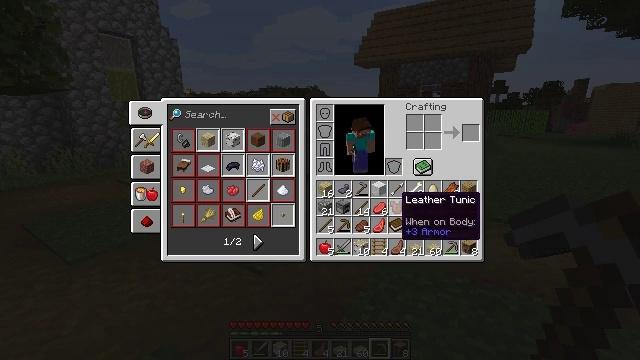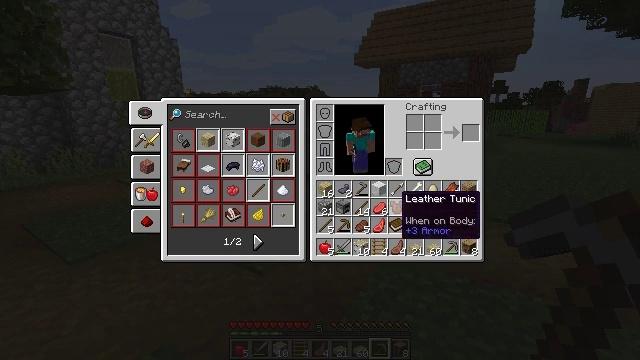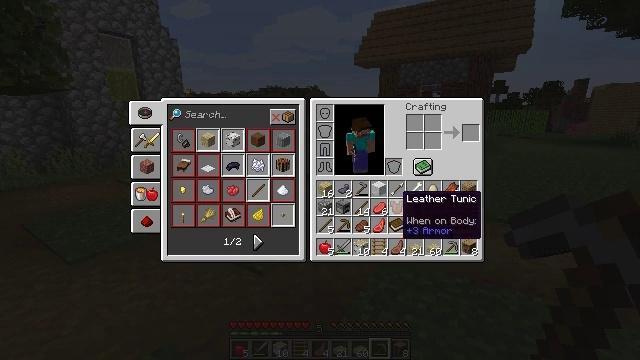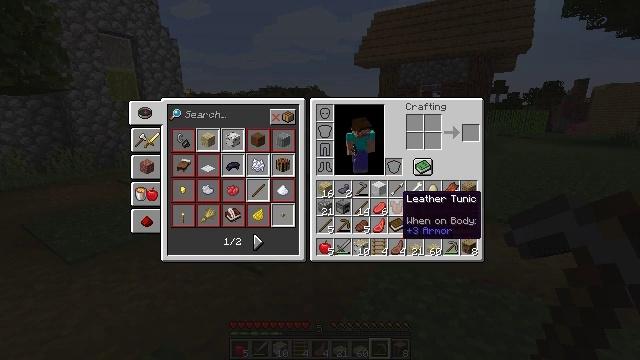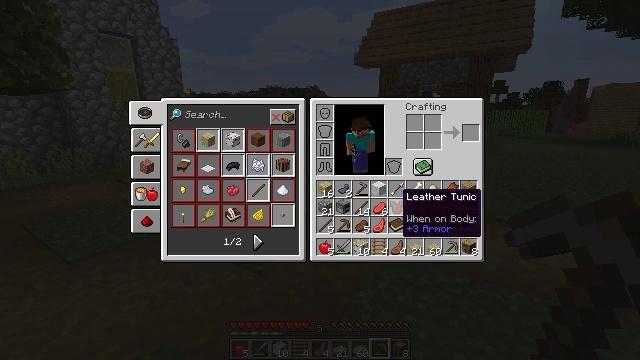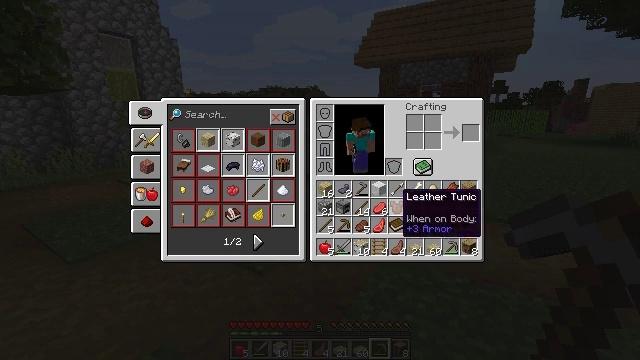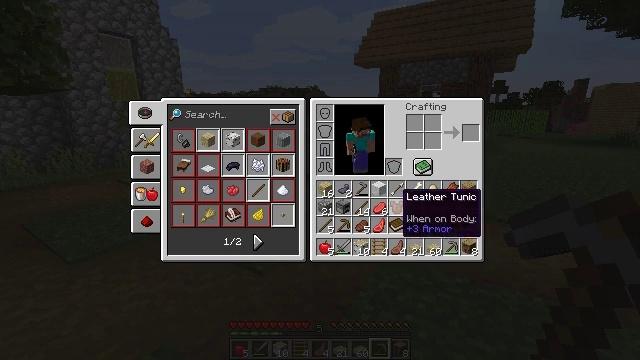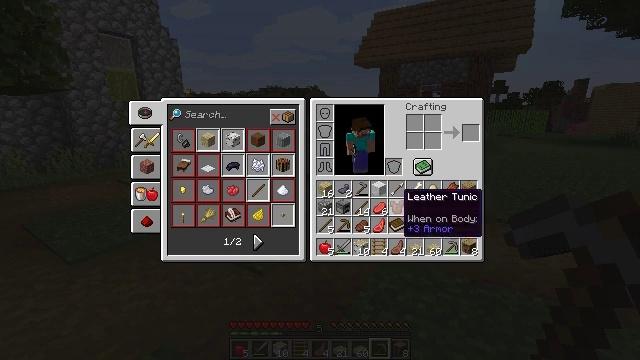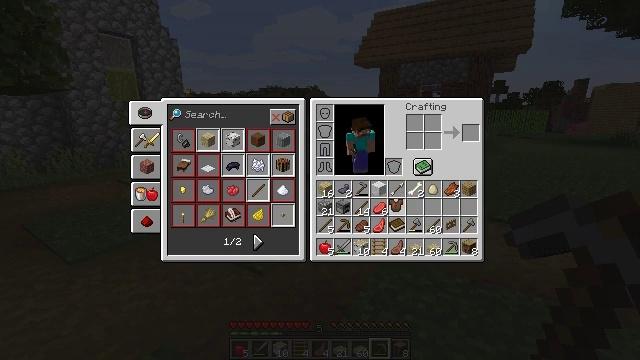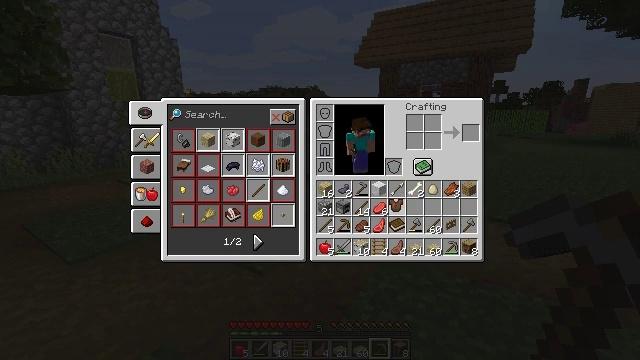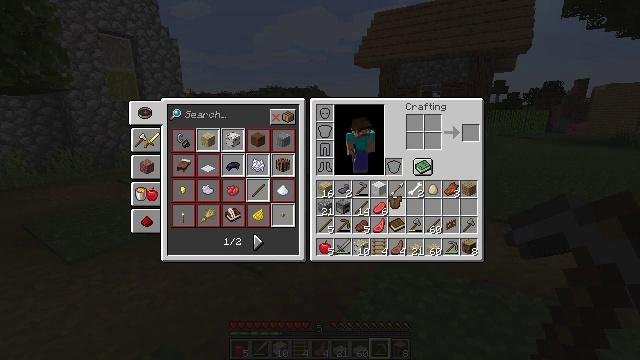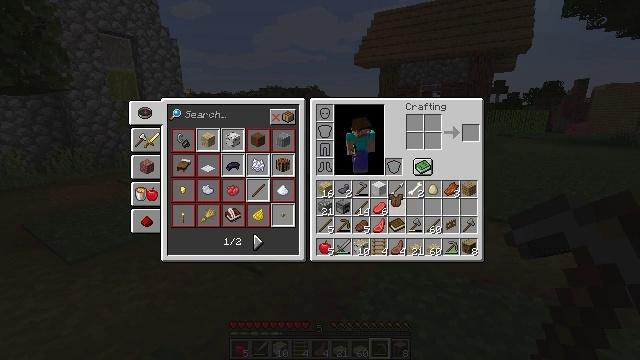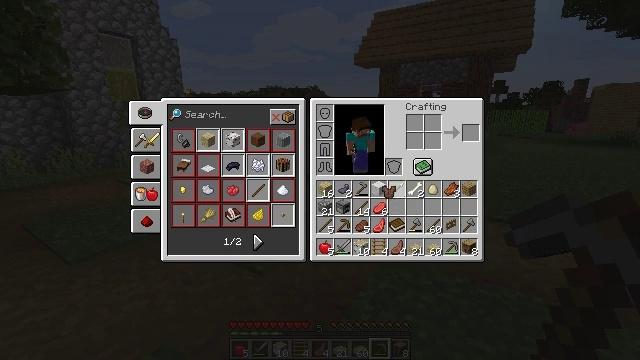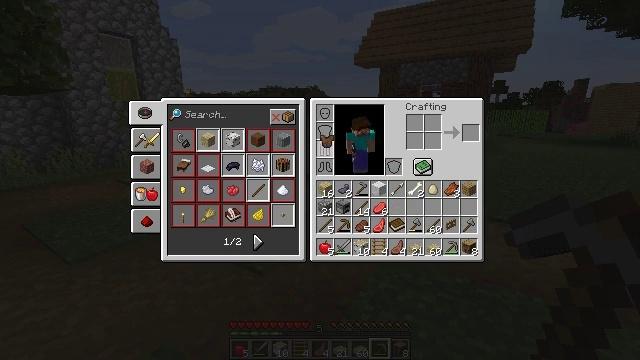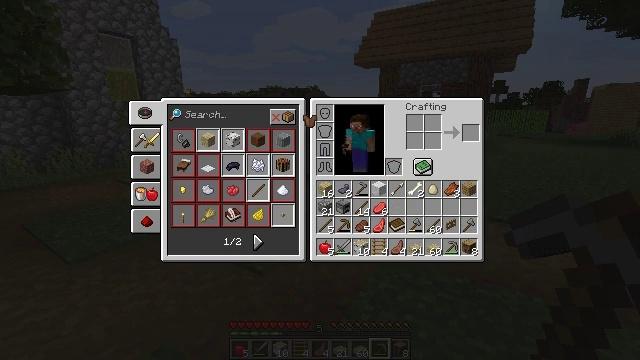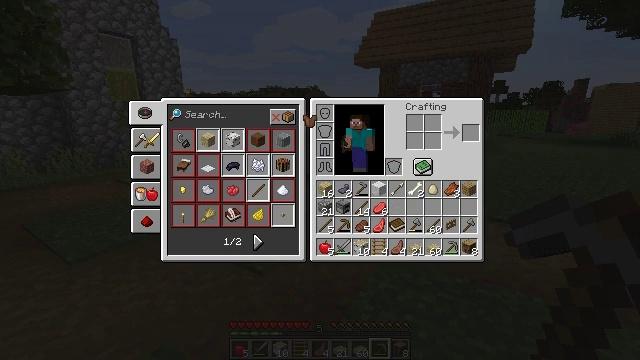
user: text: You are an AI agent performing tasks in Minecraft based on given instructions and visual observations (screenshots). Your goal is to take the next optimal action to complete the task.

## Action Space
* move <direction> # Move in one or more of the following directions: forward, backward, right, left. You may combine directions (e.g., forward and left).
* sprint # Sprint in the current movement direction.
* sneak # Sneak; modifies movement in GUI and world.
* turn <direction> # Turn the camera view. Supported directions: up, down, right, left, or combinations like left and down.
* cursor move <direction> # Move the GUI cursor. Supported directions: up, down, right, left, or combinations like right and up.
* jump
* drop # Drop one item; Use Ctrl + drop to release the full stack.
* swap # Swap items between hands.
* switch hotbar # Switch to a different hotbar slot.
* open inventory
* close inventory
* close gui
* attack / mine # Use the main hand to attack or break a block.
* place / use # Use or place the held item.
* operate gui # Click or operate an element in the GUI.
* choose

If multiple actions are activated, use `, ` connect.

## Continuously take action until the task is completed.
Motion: motion action
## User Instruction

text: Craft a birch door.
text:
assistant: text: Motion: no_op
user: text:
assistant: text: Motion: no_op
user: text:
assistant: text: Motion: no_op
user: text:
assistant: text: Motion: no_op
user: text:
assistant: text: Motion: no_op
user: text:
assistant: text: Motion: no_op
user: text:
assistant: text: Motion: no_op
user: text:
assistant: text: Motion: operate gui
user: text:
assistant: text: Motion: operate gui
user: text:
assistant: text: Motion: operate gui
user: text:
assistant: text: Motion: no_op
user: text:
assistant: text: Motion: cursor move left and up
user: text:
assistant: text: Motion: cursor move left and up
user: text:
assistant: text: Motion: cursor move left and up
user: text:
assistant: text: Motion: no_op
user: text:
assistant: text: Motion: no_op
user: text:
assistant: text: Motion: no_op
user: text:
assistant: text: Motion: no_op
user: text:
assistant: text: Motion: no_op
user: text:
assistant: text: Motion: cursor move left and up
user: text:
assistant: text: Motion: no_op
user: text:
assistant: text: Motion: no_op
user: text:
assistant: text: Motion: no_op
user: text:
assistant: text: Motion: no_op
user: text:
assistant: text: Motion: no_op
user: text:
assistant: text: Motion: no_op
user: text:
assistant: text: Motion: no_op
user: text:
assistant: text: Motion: no_op
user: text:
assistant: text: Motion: no_op
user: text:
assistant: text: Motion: no_op